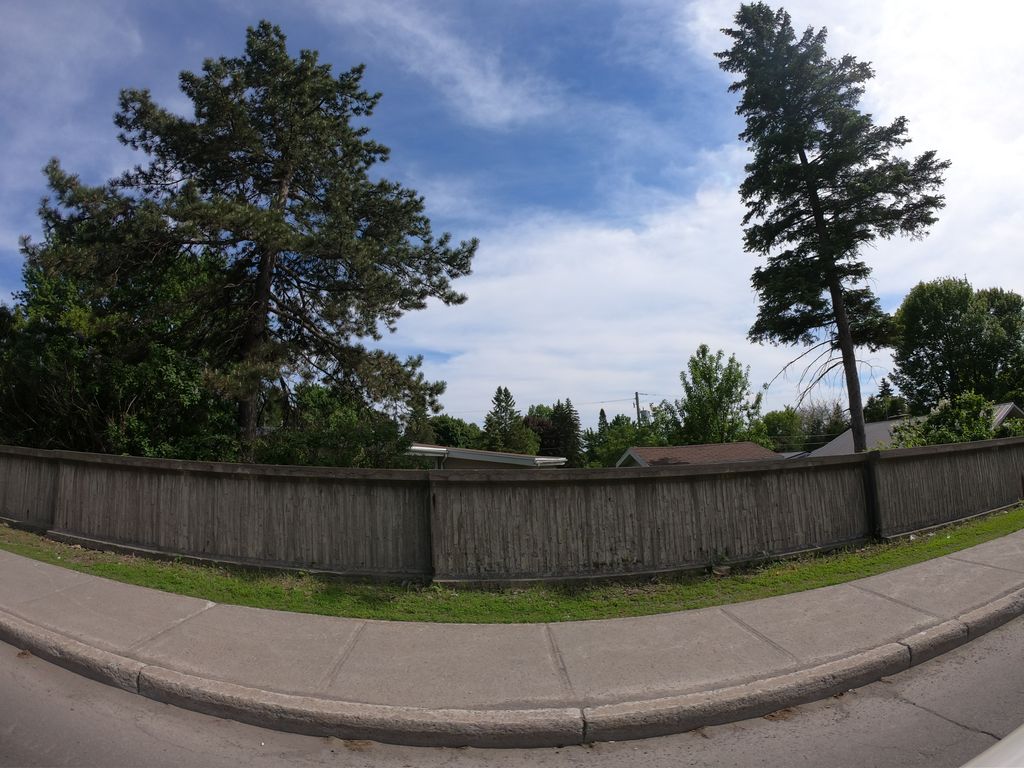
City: ottawa-gatineau